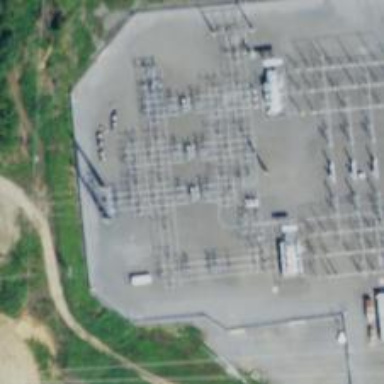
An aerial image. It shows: Switch used for power control.